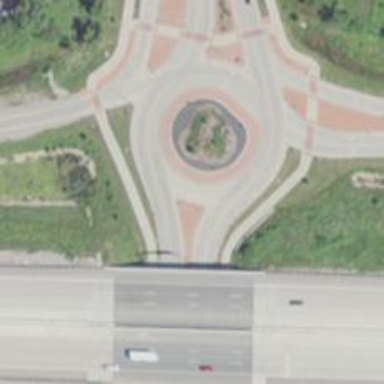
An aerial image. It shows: Primary highway intersecting roundabout.